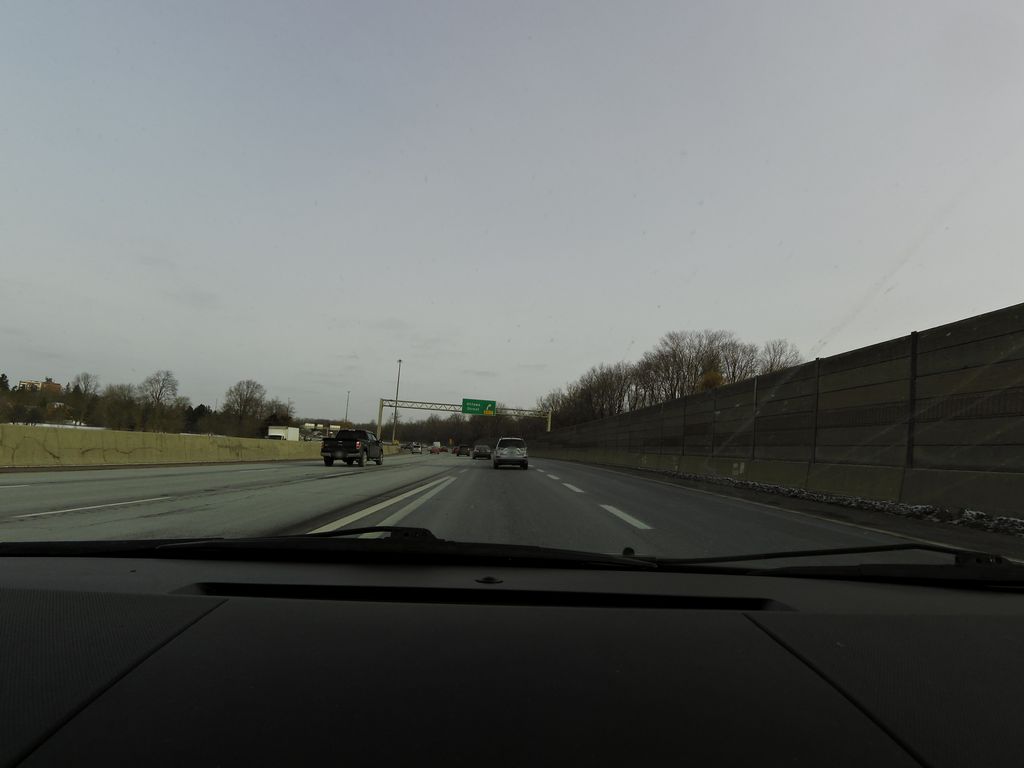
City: kitchener-waterloo